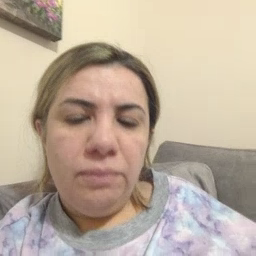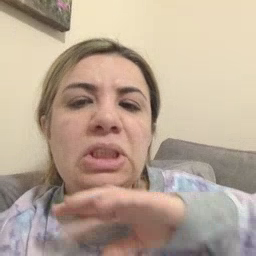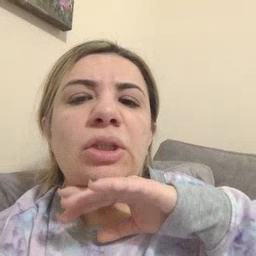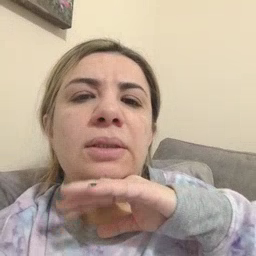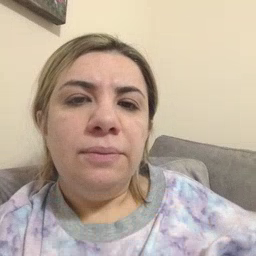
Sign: dirty